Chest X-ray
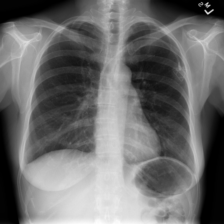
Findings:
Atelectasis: negative
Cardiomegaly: negative
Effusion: negative
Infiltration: negative
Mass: negative
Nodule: negative
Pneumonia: negative
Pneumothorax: negative
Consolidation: negative
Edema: negative
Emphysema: negative
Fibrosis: negative
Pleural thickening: negative
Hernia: negative